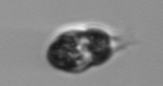
Label: Mesodinium